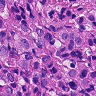
Metastatic tissue present: yes